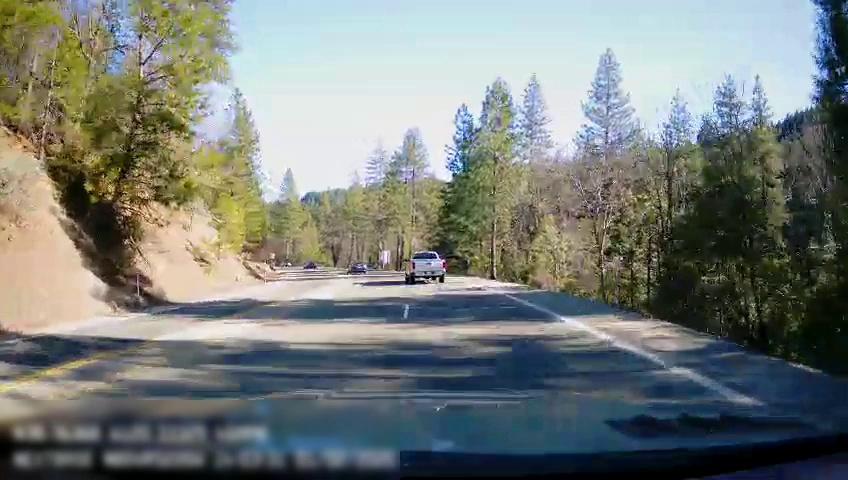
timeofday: Day
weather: Sunny
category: Drivable Space
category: Vehicles | Car
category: Vehicles | Car
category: Vehicles | Truck
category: Lanes | Opposite Lane
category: Lanes | Current Lane
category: Lanes | Current Lane